Current action and preconditions to check: path_clear

Your task: For each precondition in the list above, predict whether it will hold at this action.

Consider the current scene as observed from the mobile robot's camera, and analyze the predicted future states of all dynamic agents (e.g., people, animals, vehicles, or any moving entities) within the NEXT SECOND.

IMPORTANT: Only answer "very likely" if you are absolutely certain—based on strong, clear evidence—that a dynamic agent will violate the precondition in the predicted future state. Do NOT answer "very likely" for unlikely, ambiguous, or low-probability risks.

Ask yourself for each precondition: Is there a high probability, with clear and convincing evidence, that the predicted future states of any dynamic agent will interfere with the predicted future state of the currently executing action within the NEXT SECOND, causing that precondition to fail?

Assess the risk level based on these predictions. Use "likely" or "very likely" if motions create a clear risk of interference.

Use "neutral" or "improbable" if agents are nearby but their predicted paths are clearly diverging or non-conflicting.

Failure Risk Categories: "very improbable", "improbable", "neutral", "likely", "very likely"

Answer Format: Output ONLY the probability_of_failure value from these categories: "very improbable", "improbable", "neutral", "likely", "very likely"

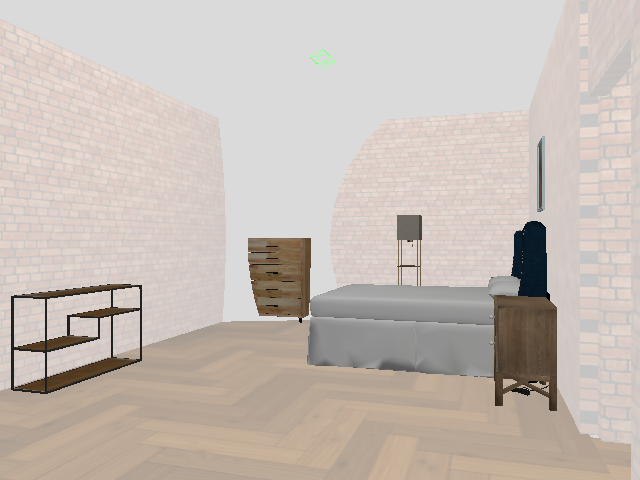

Answer: very improbable